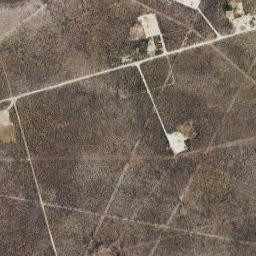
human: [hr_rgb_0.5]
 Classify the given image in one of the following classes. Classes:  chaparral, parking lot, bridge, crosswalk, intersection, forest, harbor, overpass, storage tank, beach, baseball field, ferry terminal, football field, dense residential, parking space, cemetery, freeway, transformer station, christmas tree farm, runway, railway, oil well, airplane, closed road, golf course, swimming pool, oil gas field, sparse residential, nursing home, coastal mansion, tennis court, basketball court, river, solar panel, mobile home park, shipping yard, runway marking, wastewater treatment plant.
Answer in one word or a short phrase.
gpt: oil gas field